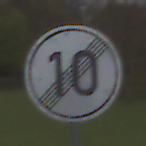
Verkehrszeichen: EndeGeschwindigkeit10
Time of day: Midday
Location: Outdoor (Suburban)
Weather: Overcast
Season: NotSpecified
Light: Natural